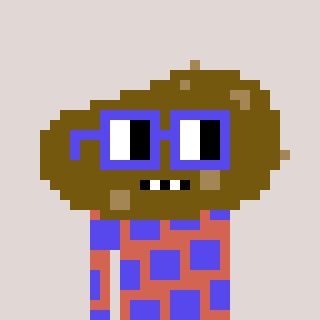
a pixel art character with square blue glasses, a potato-shaped head and a peachy-colored body on a warm background